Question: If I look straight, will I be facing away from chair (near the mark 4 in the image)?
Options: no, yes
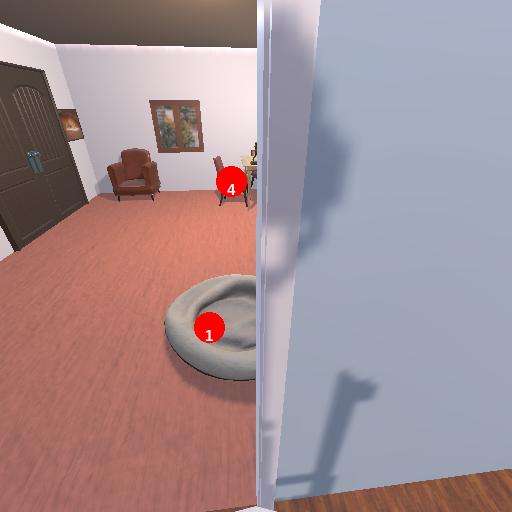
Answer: no